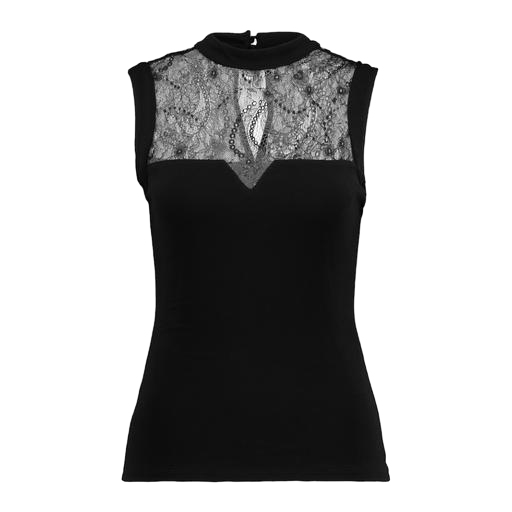
black lace-accented top, black lace-trim tank top, black valencia tank top, white background